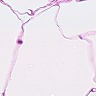
Metastatic tissue present: no